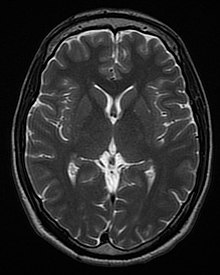
Label: notumor